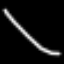
Label: line